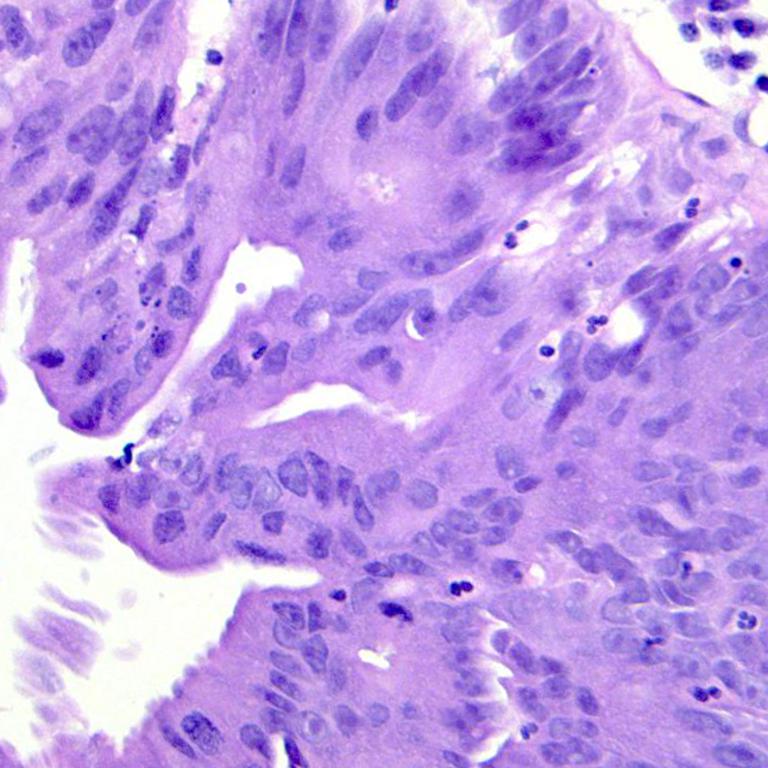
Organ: colon
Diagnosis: adenocarcinomas